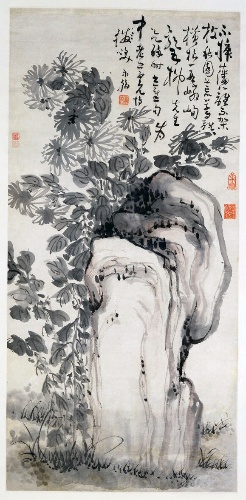
Title: 清　高鳳翰　菊石圖　軸|Chrysanthemums by a rock
Artist: Gao Fenghan
Artist bio: Chinese, 1683–1748
Date: 18th century
Object type: Hanging scroll
Classification: Paintings
Medium: Hanging scroll; ink and color on paper
Culture: China
Period: Qing dynasty (1644–1911)
Dimensions: Image: 45 1/4 x 21 1/2 in. (114.9 x 54.6 cm)
Overall with mounting: 76 x 27 1/2 in. (193 x 69.9 cm)
Overall with knobs: 76 x 31 3/4 in. (193 x 80.6 cm)
Department: Asian Art
Credit line: Bequest of John M. Crawford Jr., 1988
Accession year: 1989
Repository: Metropolitan Museum of Art, New York, NY
Tags: Flowers